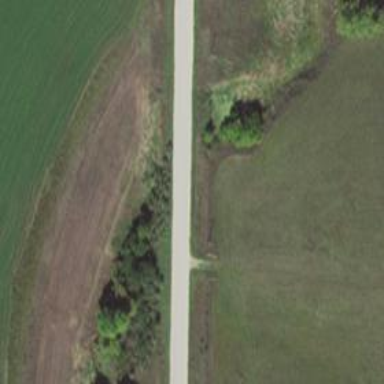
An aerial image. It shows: Culvert tunnel.